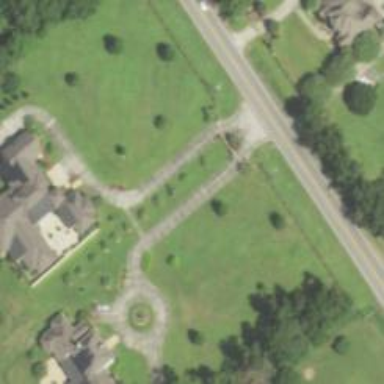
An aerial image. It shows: Driveway.